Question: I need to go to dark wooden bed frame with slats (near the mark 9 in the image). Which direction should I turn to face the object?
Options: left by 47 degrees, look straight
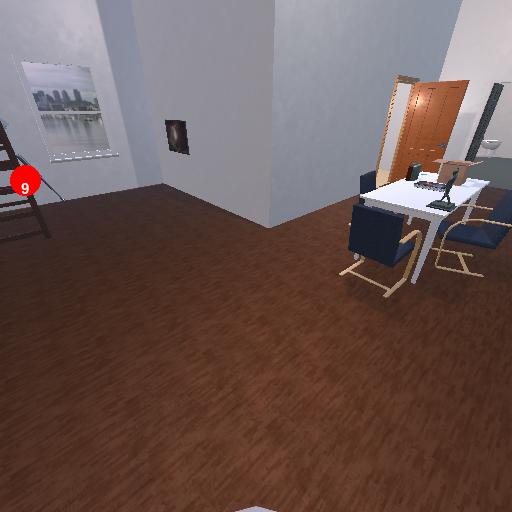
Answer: left by 47 degrees